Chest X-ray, PA view. Patient: 47 years old, sex F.
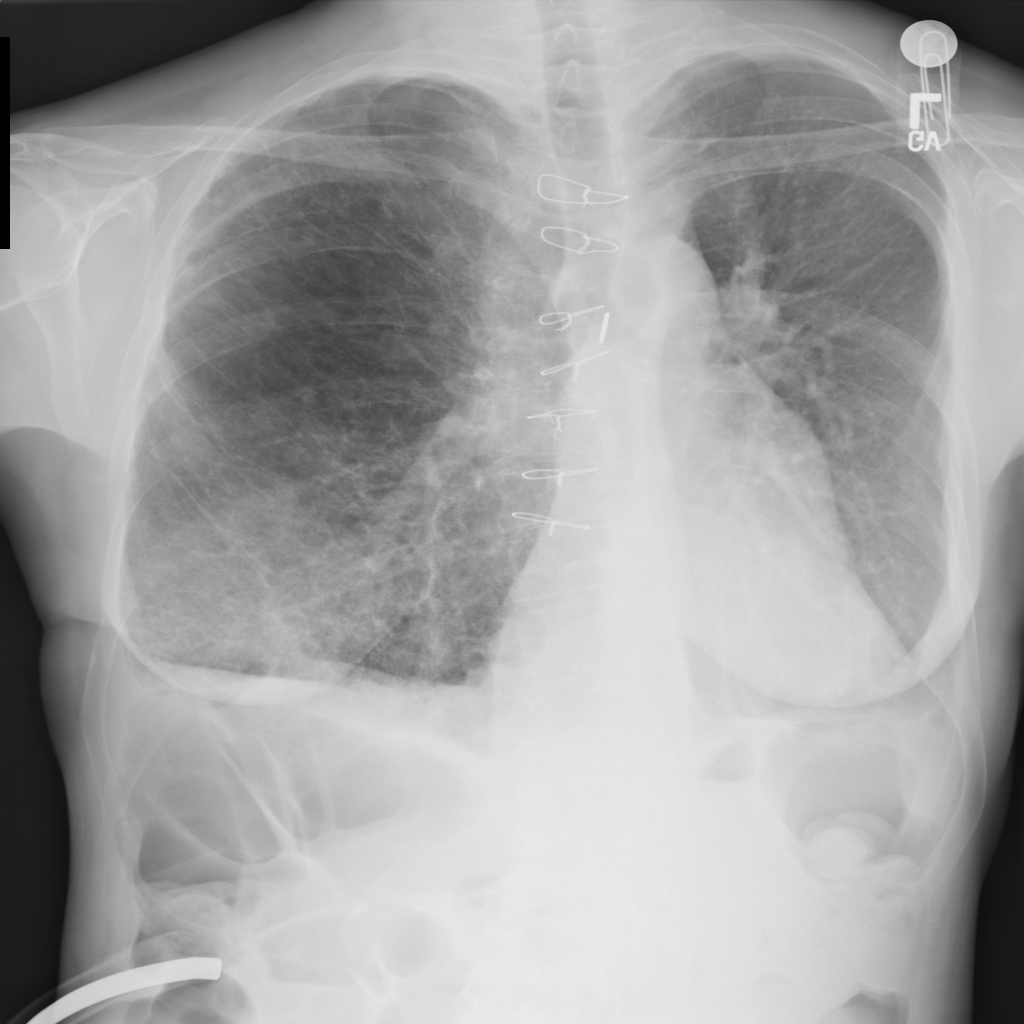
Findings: Fibrosis